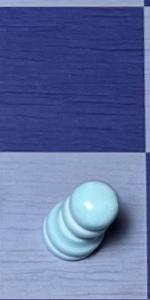
Label: Pawn_White